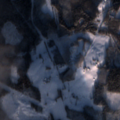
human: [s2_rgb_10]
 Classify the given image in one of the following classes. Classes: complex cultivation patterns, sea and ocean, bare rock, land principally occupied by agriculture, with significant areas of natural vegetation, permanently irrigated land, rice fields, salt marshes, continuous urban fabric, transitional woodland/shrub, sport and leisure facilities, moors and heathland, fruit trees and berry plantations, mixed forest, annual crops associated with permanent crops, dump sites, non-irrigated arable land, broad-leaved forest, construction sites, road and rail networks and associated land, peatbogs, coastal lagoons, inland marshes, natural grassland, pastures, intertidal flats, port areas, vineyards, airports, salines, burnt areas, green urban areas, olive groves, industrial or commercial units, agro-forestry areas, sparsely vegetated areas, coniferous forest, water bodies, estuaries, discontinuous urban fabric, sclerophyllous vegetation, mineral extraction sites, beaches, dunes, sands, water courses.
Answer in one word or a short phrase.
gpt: non-irrigated arable land, coniferous forest, mixed forest